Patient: sex M, age 64
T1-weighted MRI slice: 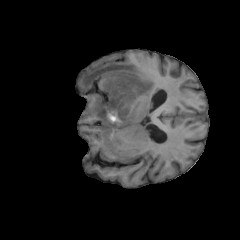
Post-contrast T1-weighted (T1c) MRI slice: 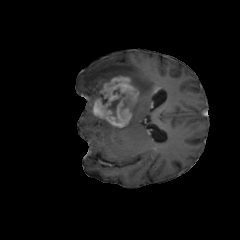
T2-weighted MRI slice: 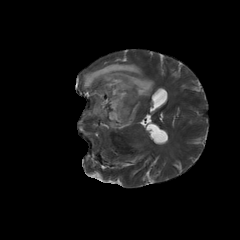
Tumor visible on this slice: yes
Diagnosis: Glioblastoma, IDH-wildtype
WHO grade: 4